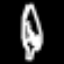
Label: leaf